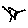
Label: bird